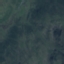
Label: HerbaceousVegetation